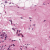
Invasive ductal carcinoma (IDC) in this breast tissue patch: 0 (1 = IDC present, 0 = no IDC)